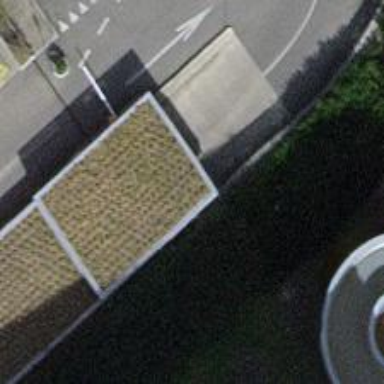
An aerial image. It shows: Parking area.